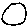
Label: circle